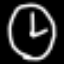
Label: clock